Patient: sex F, age 69
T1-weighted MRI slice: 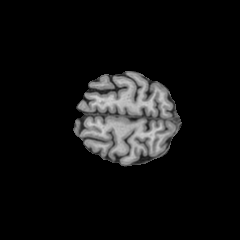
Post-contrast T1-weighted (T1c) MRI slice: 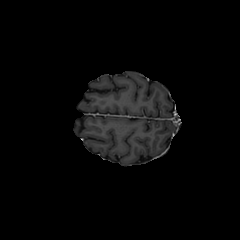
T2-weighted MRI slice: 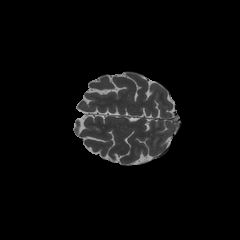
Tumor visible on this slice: no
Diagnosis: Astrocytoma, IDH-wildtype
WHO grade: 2